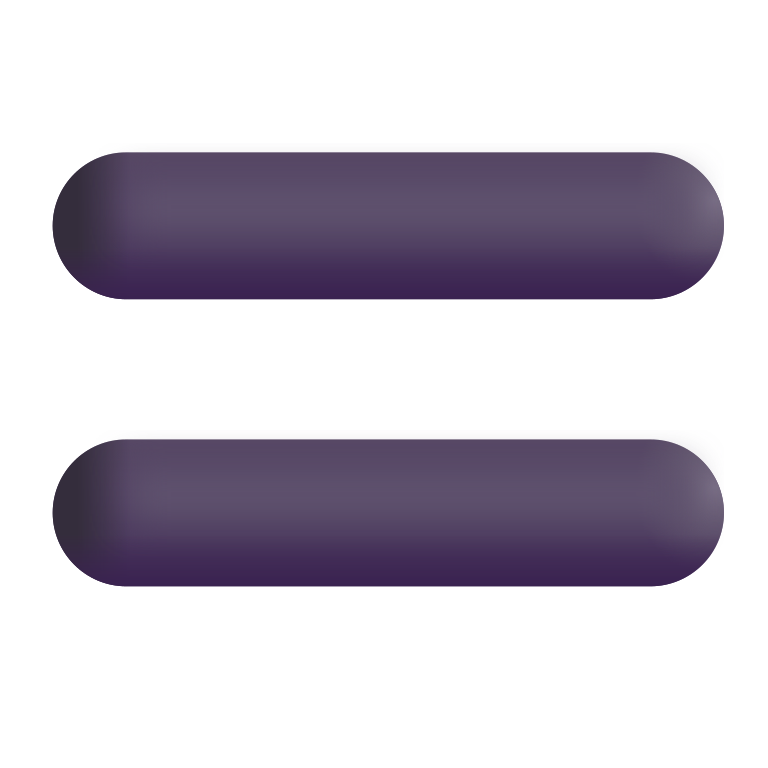
heavy equals sign color